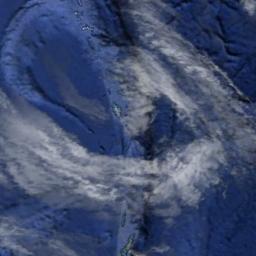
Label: cloud